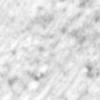
Label: no_change